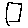
Label: square